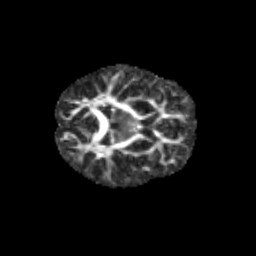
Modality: FA
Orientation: axial
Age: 9
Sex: female
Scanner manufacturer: siemens
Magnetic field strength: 3 T
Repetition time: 3.8 s
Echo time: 0.07 s